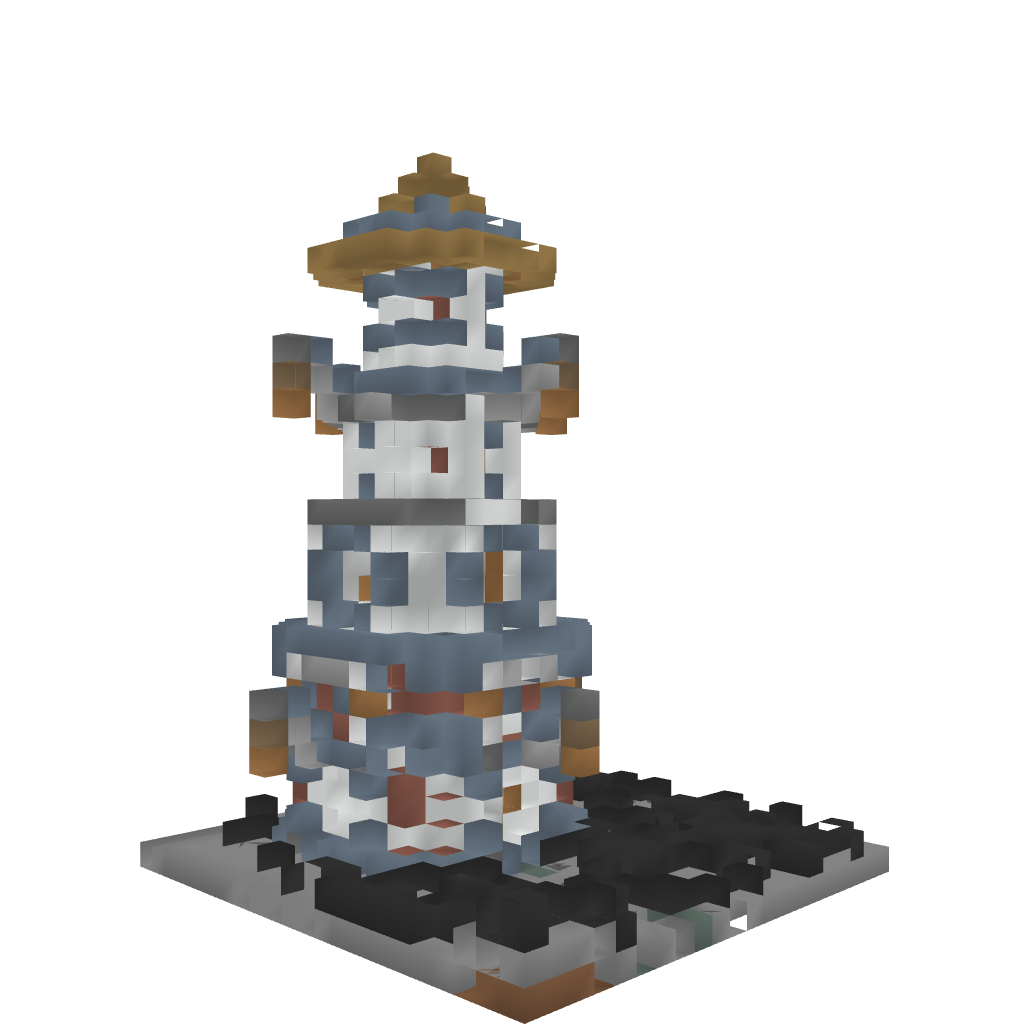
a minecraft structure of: The magic Tower